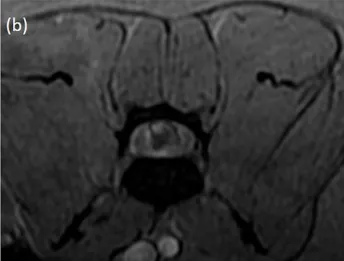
MRI gradient-echo transverse image. Of the lumbar spinal cord. A right focal hyperattenuating intramedullary lesion with a CT number of 266 HU is observed at the dorsal aspect of the L5-L6 intervertebral space. The L5-L6 intervertebral disc space is partially collapsed compared to the adjacent intervertebral disk spaces.
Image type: radiology (mri)